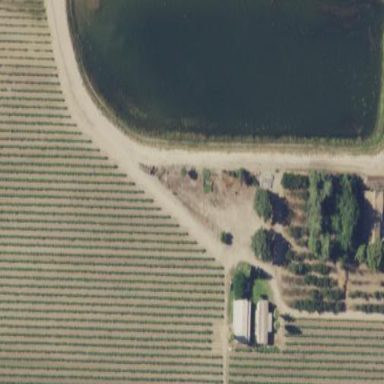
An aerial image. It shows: Vineyard with grape crops.